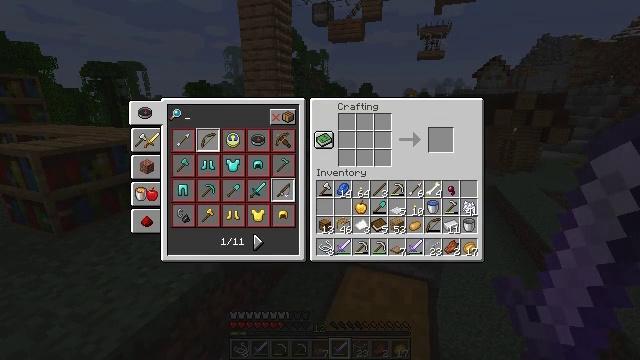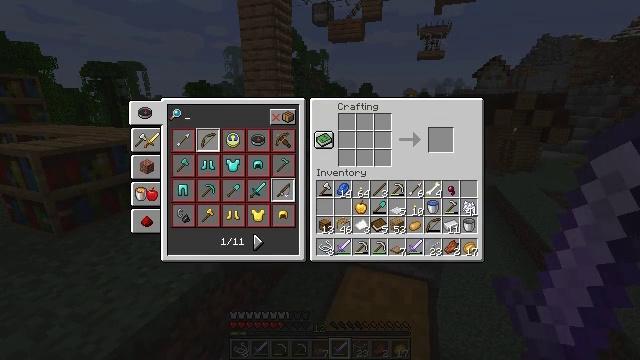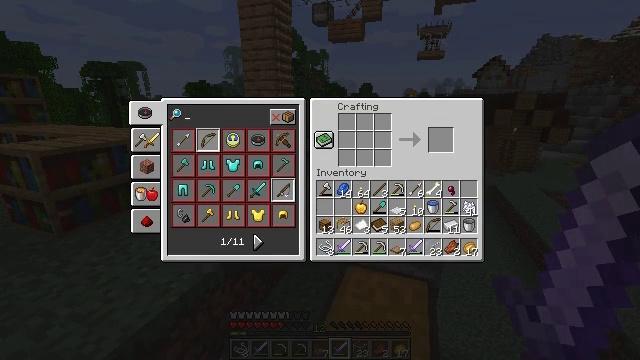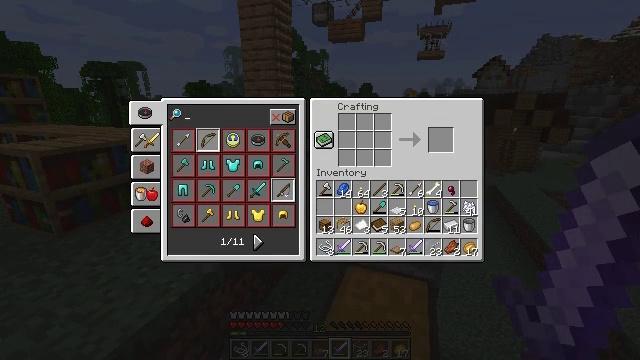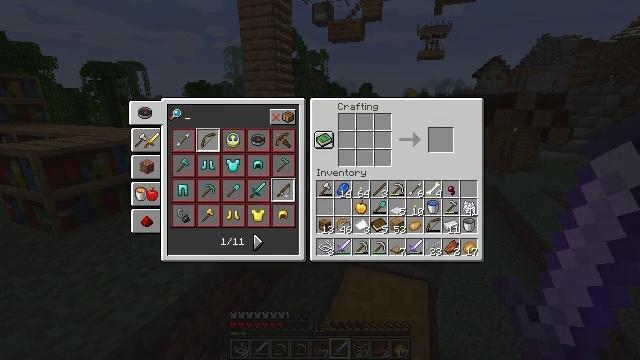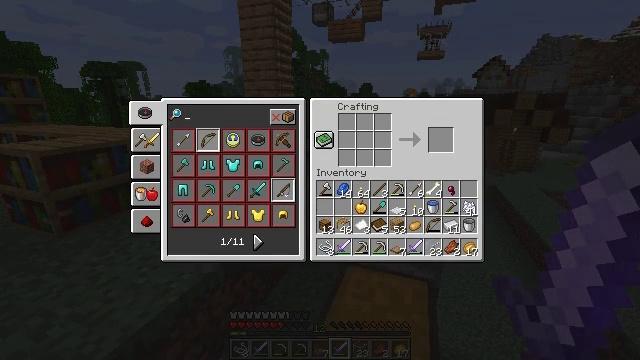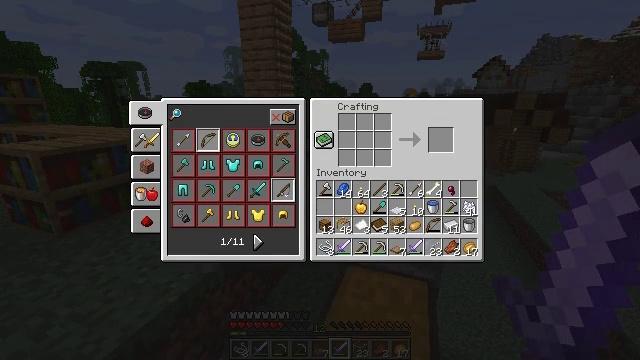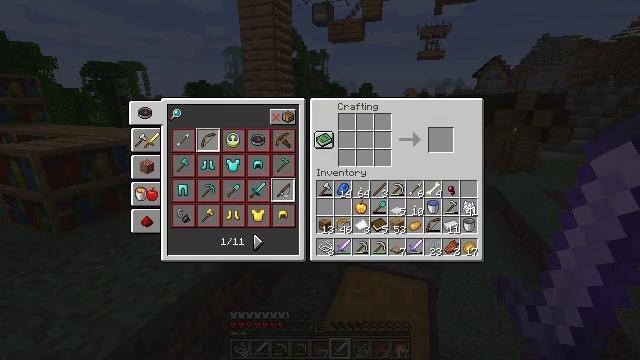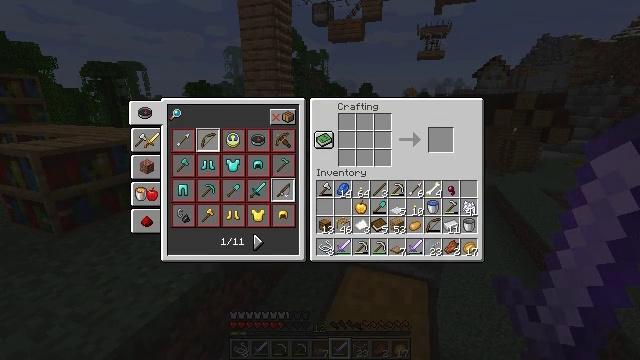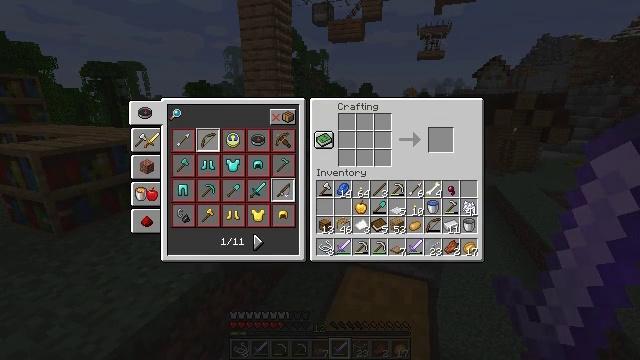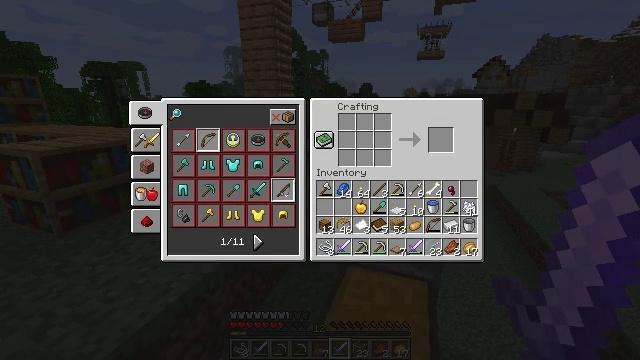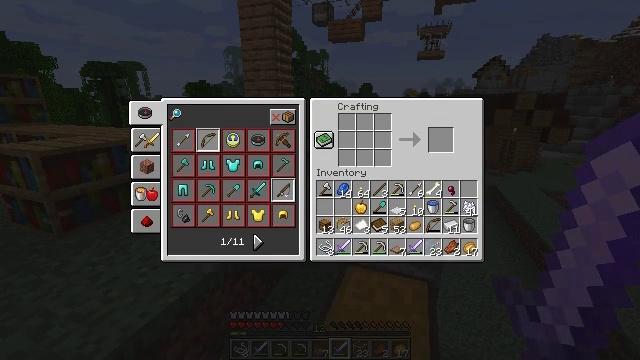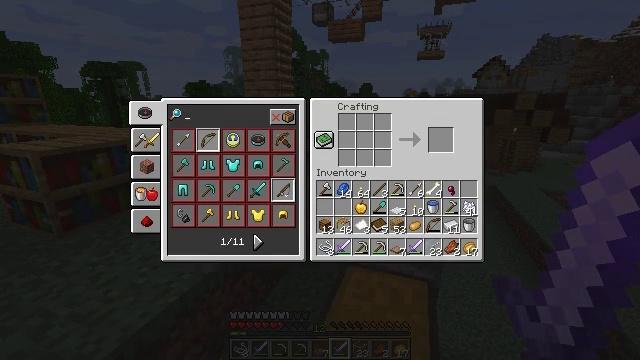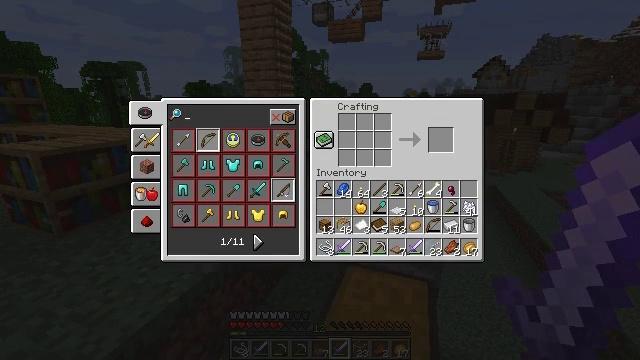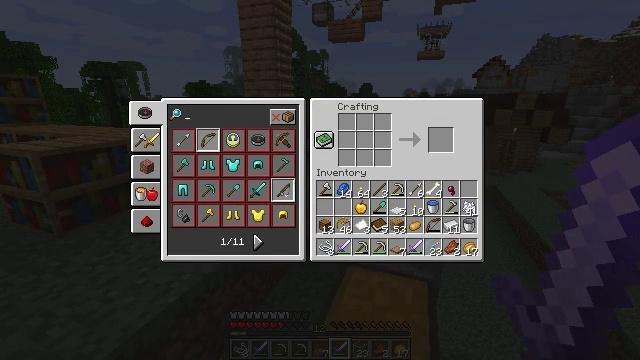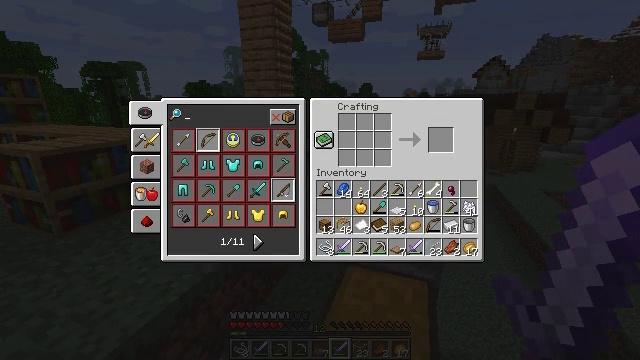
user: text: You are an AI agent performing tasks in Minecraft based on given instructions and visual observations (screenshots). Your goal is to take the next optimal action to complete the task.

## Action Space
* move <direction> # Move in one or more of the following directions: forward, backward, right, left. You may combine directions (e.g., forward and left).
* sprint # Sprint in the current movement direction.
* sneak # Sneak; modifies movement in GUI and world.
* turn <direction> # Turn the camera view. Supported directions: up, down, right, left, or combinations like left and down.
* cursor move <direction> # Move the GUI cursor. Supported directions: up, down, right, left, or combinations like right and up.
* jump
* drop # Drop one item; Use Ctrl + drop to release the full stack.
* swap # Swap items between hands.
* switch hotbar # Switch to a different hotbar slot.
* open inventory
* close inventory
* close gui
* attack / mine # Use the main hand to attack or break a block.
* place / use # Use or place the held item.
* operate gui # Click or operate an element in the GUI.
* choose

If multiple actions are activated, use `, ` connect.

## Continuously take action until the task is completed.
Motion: motion action
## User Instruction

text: Put materials in the crafting table to create a bookshelf.
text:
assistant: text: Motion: no_op
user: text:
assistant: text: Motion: no_op
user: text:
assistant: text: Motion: no_op
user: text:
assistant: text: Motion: no_op
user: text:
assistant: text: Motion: no_op
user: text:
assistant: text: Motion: no_op
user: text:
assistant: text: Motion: no_op
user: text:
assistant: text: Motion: no_op
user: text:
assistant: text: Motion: no_op
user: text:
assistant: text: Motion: no_op
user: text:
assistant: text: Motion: no_op
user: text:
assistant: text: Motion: no_op
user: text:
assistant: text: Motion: no_op
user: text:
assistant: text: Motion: no_op
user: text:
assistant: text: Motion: no_op
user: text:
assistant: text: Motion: no_op
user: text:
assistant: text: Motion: no_op
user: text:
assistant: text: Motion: no_op
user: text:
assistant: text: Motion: no_op
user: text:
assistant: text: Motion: no_op
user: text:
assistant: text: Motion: no_op
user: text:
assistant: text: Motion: no_op
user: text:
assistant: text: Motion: no_op
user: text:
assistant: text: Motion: no_op
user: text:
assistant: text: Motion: no_op
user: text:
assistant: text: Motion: no_op
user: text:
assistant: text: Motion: no_op
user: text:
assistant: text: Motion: no_op
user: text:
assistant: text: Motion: no_op
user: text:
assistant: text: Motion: no_op